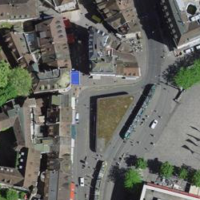
EUNIS habitat code: 54
Species observed at this site:
Passer domesticus